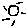
Label: sun